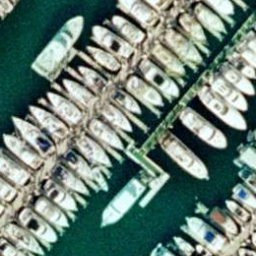
Label: harbor